Interaction volume radius: 5 \u00c5
Interaction volume height: 20 \u00c5
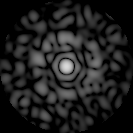
Disorder parameter: 0.8121